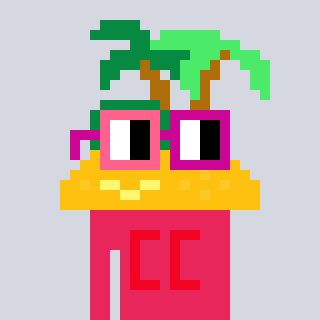
a pixel art character with square pink and red glasses, a island-shaped head and a redpinkish-colored body on a cool background